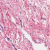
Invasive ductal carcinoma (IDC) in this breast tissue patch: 0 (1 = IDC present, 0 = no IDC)